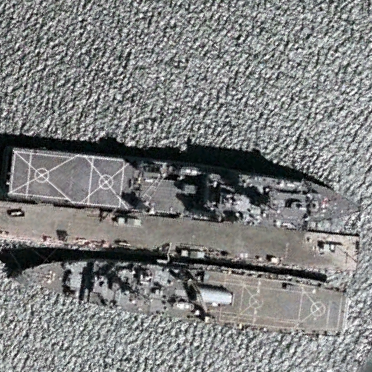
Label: combat